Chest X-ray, PA view. Patient: 60 years old, sex M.
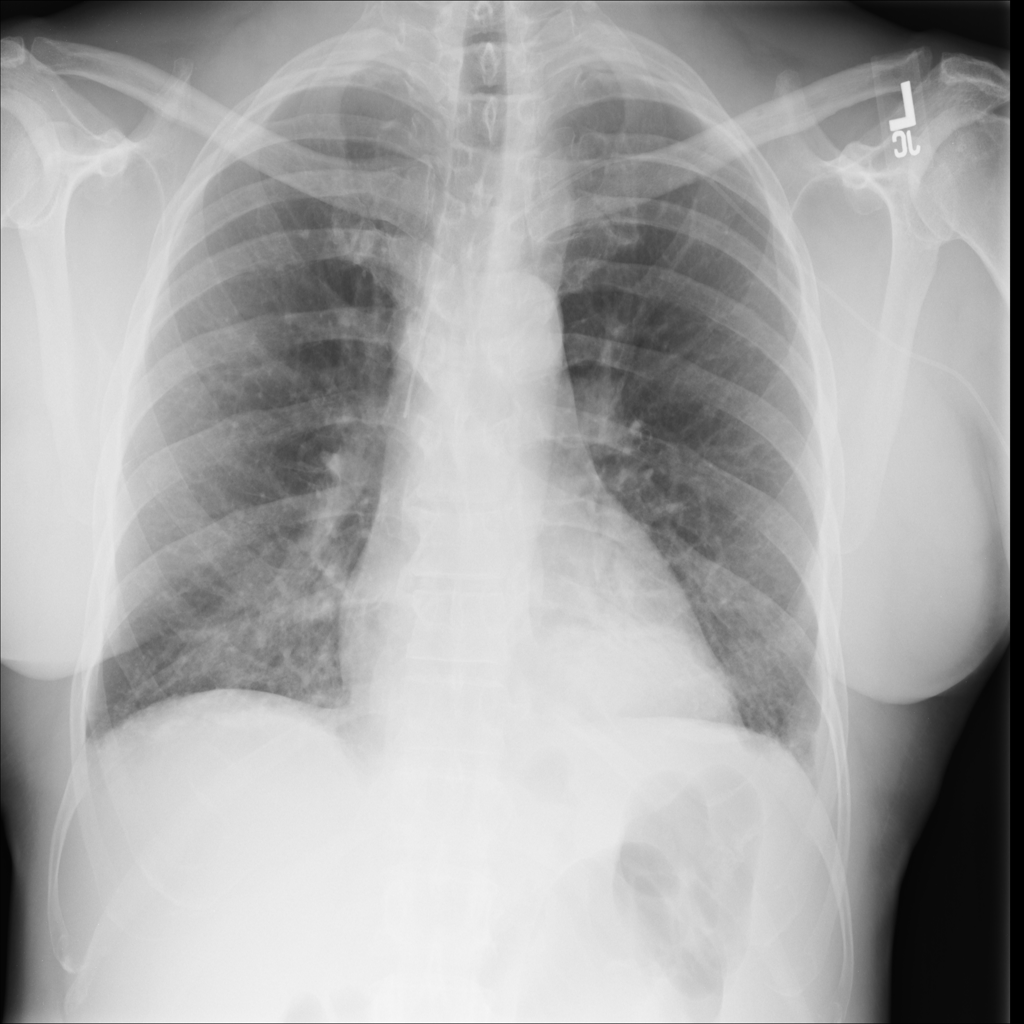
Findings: Effusion, Mass